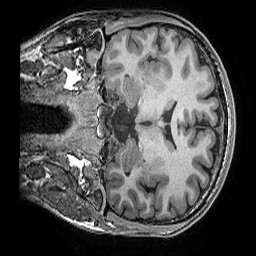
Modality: T1w
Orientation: coronal
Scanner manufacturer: ge
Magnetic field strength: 3 T
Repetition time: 0.008184 s
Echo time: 0.003192 s